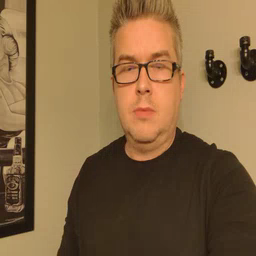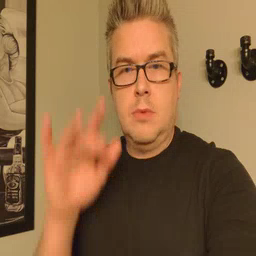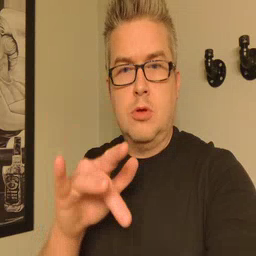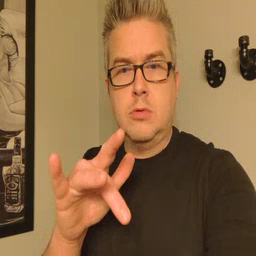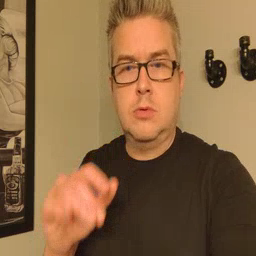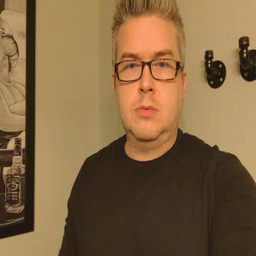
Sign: touch